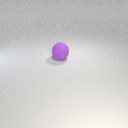
large purple rubber sphere